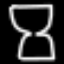
Label: hourglass